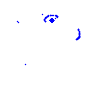
Particle: pion